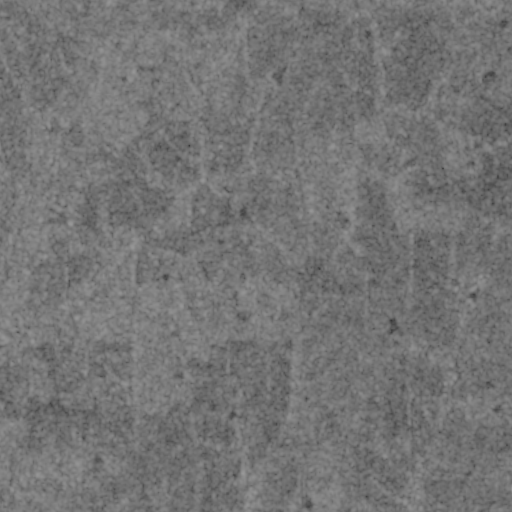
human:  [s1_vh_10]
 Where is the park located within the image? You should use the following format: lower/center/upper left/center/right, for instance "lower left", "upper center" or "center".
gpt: The park is located in the upper center of the image.
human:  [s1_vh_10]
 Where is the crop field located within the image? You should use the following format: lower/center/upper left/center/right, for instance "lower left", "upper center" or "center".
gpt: There is no crop field in the image.

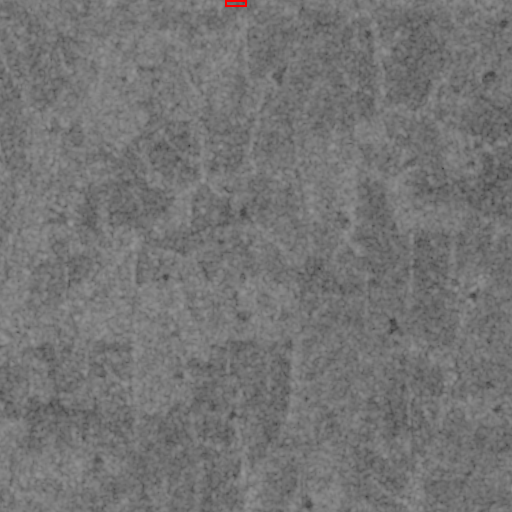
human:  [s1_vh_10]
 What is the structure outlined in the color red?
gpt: The structure outlined in red is a park.
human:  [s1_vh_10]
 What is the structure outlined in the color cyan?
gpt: There is no cyan outline.